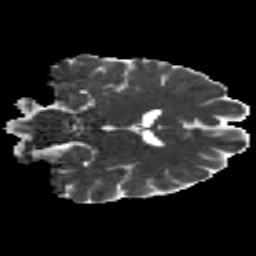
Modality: MD
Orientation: coronal
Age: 21
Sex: male
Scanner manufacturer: siemens
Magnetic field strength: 3 T
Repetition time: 8.8 s
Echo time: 0.085 s